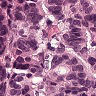
Metastatic tissue present: yes